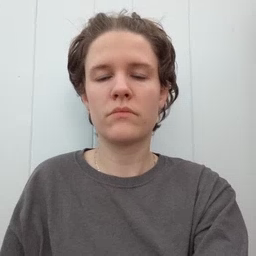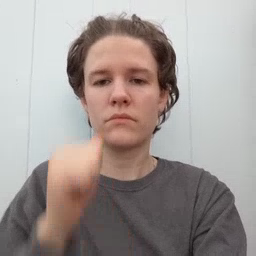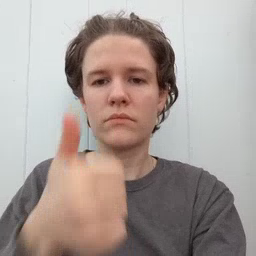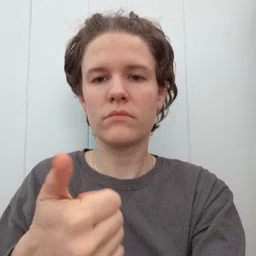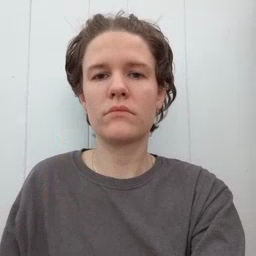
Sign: tomorrow